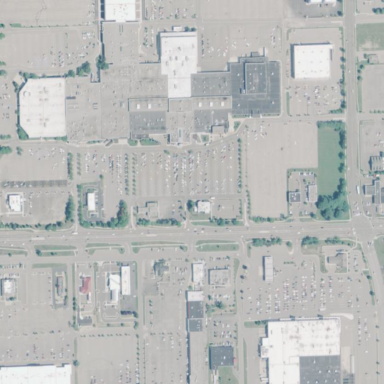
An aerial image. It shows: Retail area.